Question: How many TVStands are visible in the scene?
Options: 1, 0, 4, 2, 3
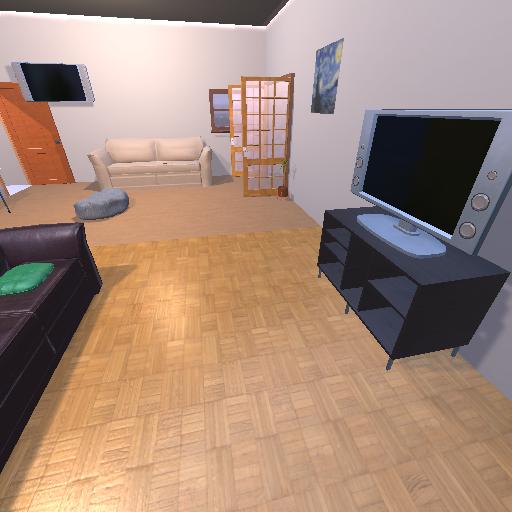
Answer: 1